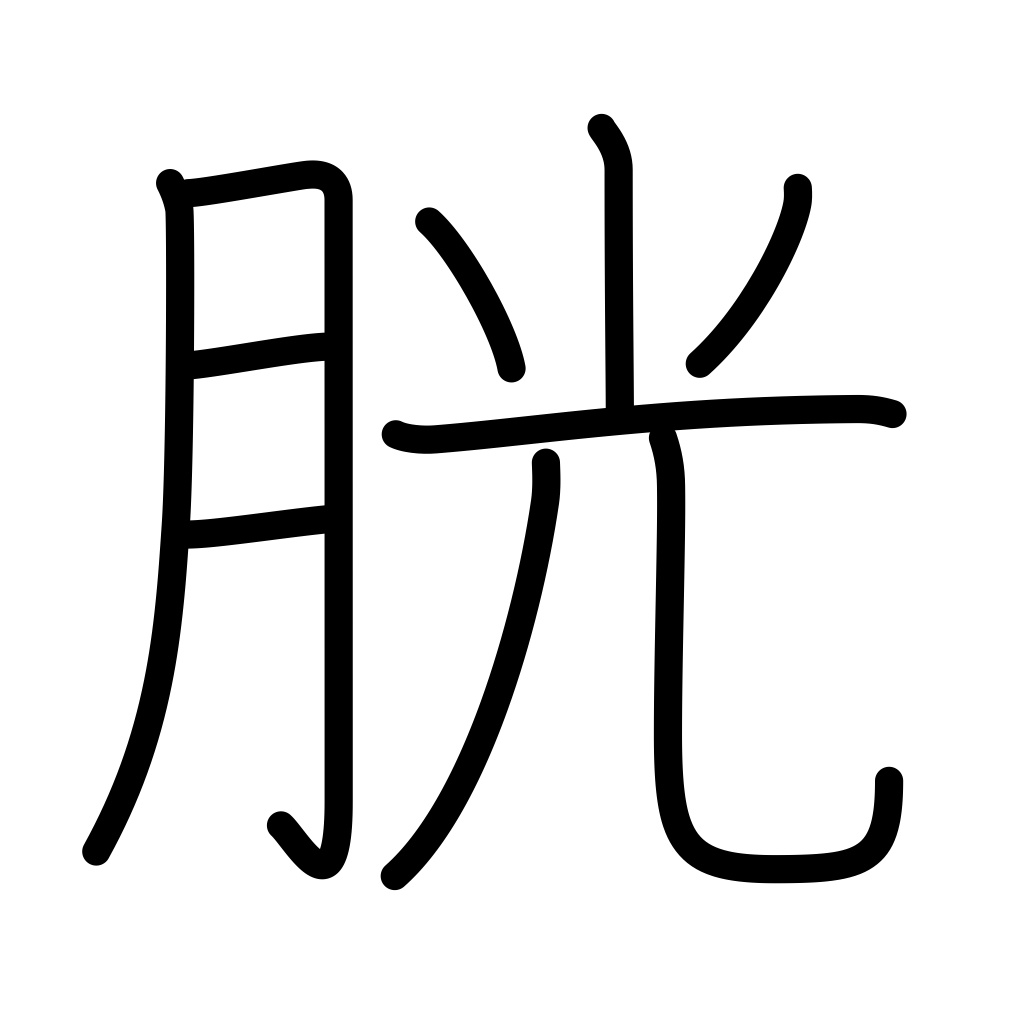
Meaning: bladder